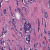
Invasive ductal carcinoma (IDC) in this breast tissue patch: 1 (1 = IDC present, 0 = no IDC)